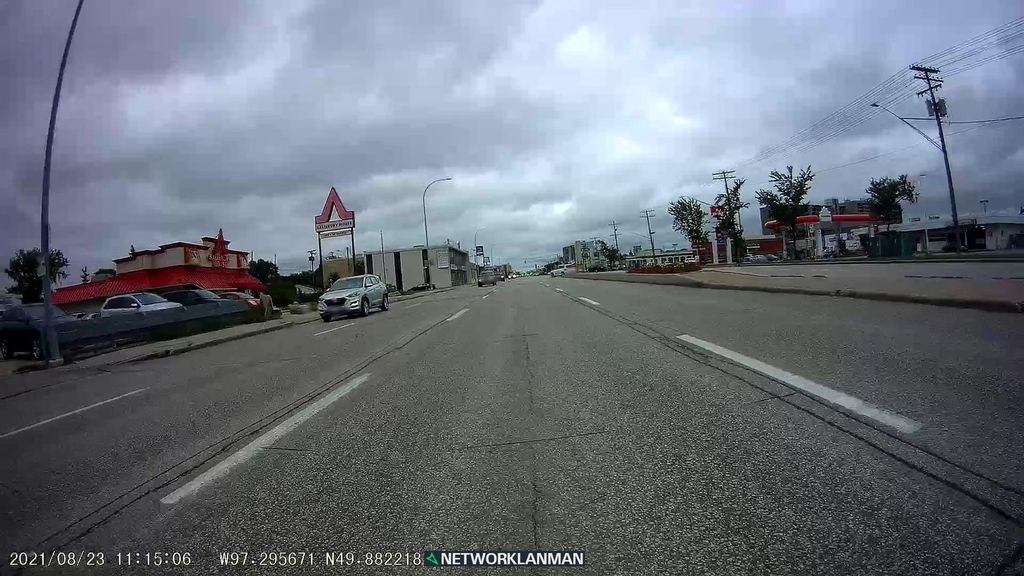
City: winnipeg